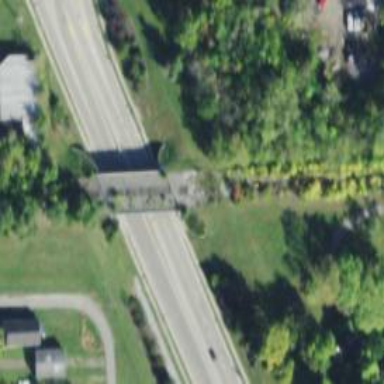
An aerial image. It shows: Abandoned railroad bridge.